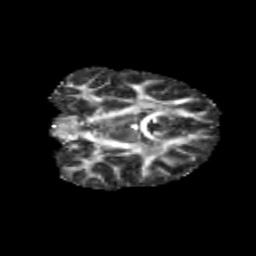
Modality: FA
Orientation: coronal
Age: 9
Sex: female
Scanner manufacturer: siemens
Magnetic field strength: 3 T
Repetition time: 3.8 s
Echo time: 0.07 s